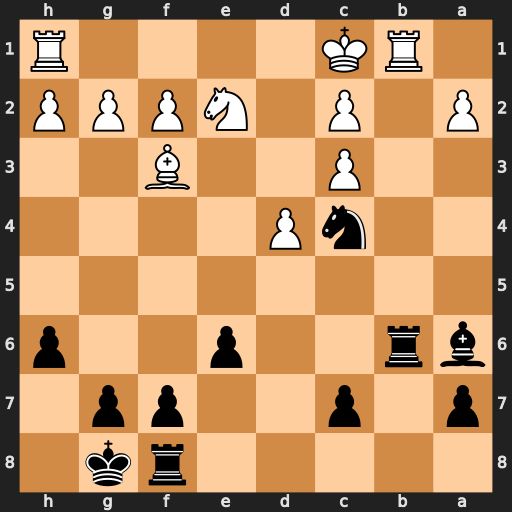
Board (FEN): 5rk1/p1p2pp1/br2p2p/8/2nP4/2P2B2/P1P1NPPP/1RK4R
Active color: b
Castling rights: -
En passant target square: -
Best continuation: Rxb1+ Kxb1 Nd2+ Ka1 Nxf3